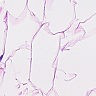
Metastatic tissue present: no